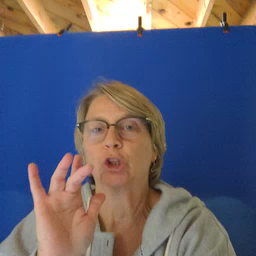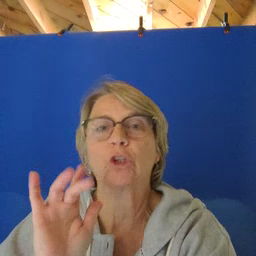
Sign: touch